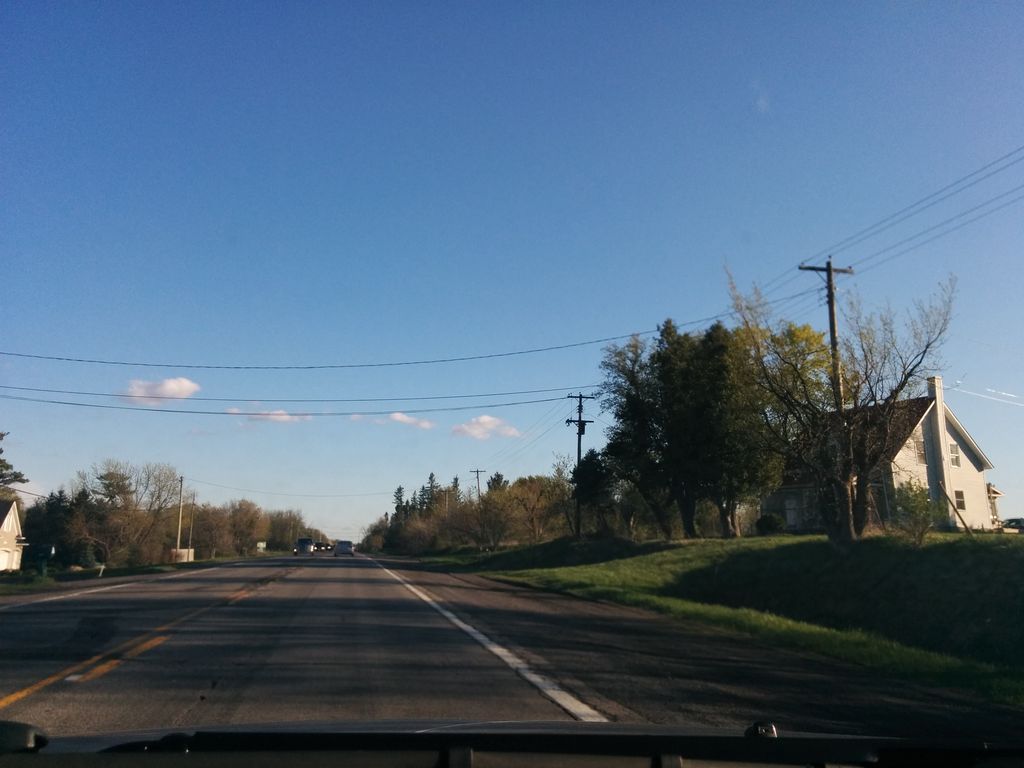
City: ottawa-gatineau